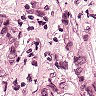
Metastatic tissue present: yes